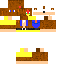
A female human skin with medium skin, wearing brown long hair dressed in a blue hoodie and black pants, featuring a closed mouth.